Interaction volume radius: 5 \u00c5
Interaction volume height: 25 \u00c5
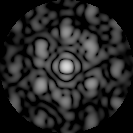
Disorder parameter: 0.4877